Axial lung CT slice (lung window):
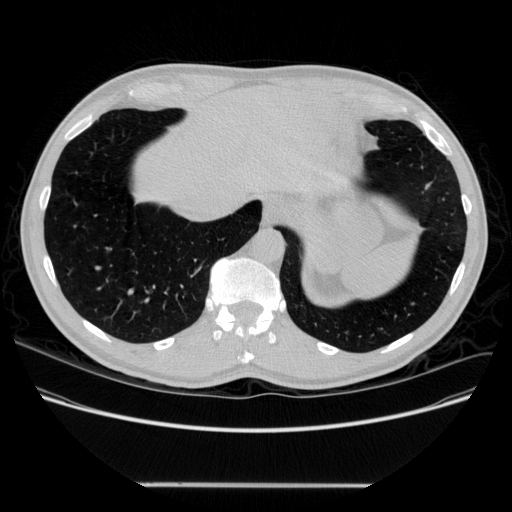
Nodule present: yes
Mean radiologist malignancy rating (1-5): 2